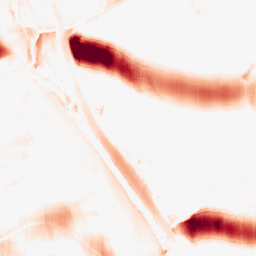
Category: morphological
Decomposition family: morphological_ellipse
Decomposition parameters: operation: opening
width: 50
height: 10
Upsampling method: sinc_hamming
Upsampling parameters: scale: 4
kernel_size: 16
Upsampling scale: 4